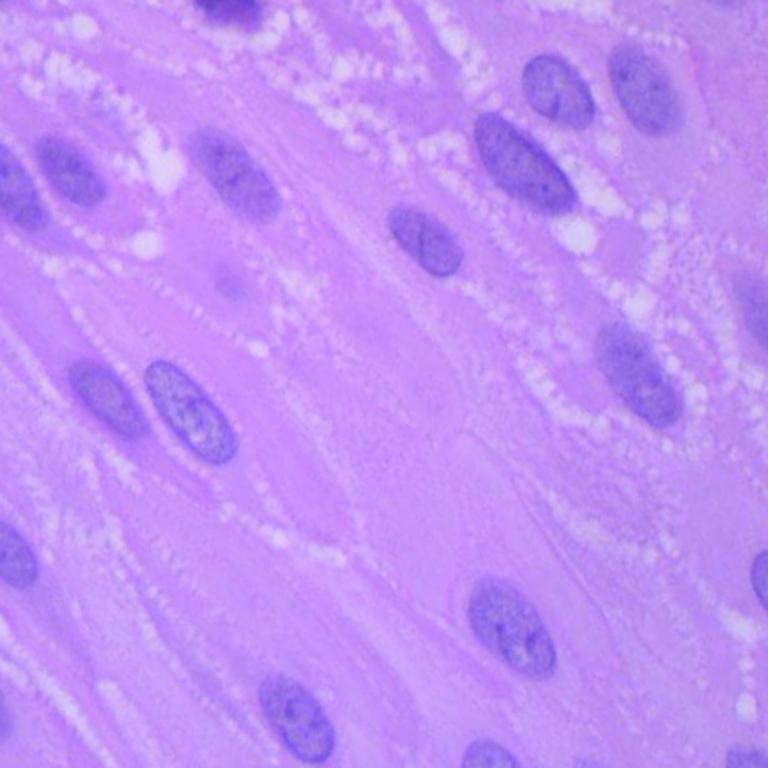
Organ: lung
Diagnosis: squamous carcinomas